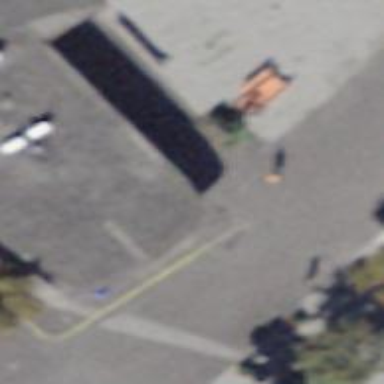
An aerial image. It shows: Charging station.